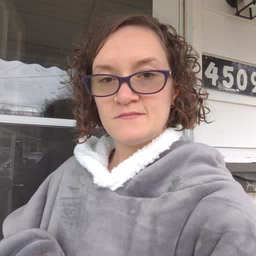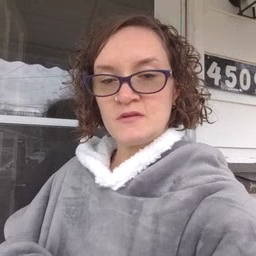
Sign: yourself